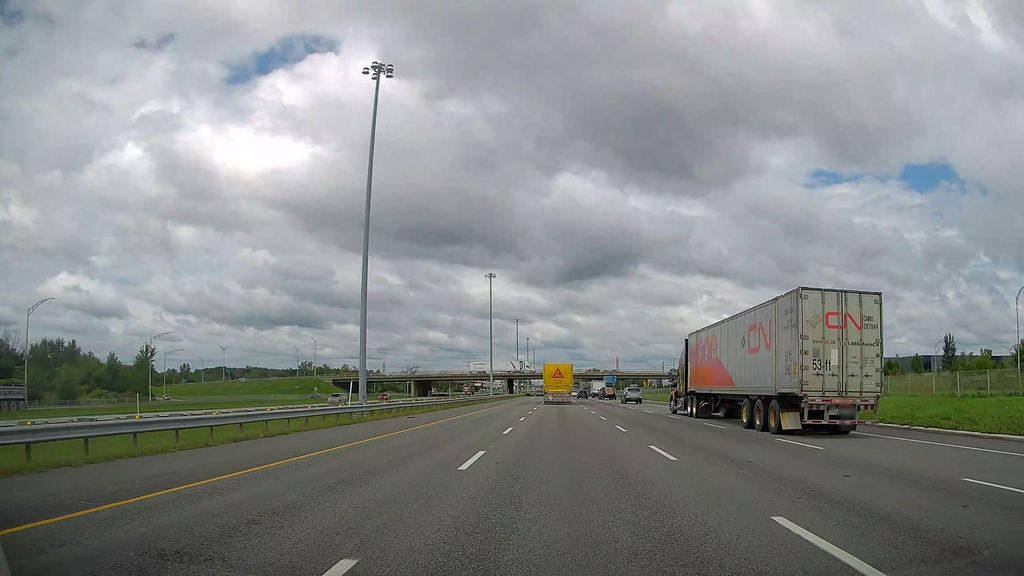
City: montreal